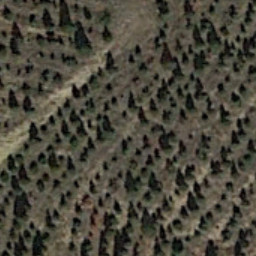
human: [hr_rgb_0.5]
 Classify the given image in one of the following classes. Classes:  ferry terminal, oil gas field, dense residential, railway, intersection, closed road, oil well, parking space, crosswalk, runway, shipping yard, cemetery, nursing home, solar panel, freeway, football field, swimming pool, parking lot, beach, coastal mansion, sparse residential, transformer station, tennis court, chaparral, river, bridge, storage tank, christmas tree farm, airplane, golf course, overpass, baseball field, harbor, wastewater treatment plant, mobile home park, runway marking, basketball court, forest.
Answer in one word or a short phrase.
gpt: christmas tree farm